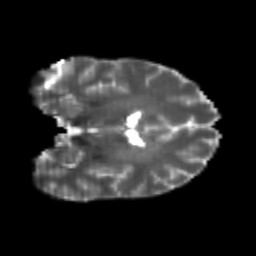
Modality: T2w
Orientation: coronal
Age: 21
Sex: male
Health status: healthy
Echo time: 0.074 s